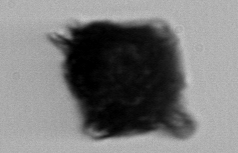
Label: Gonyaulax